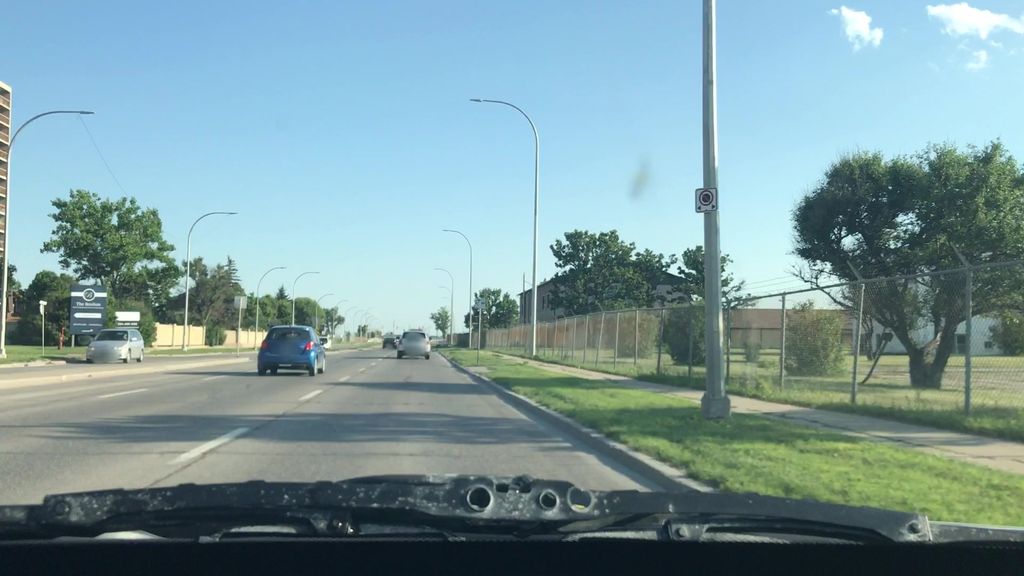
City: winnipeg